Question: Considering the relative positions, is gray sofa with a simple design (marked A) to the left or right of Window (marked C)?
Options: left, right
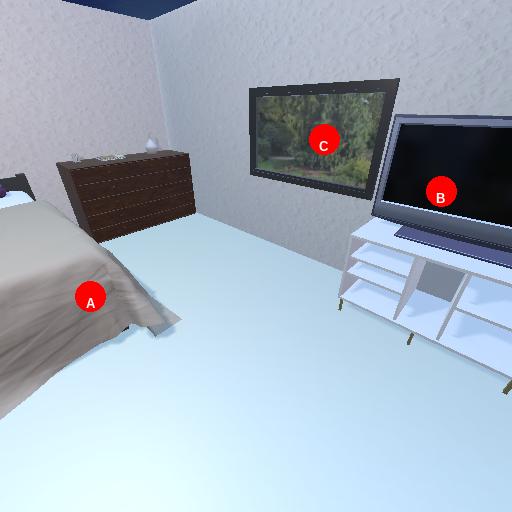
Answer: left